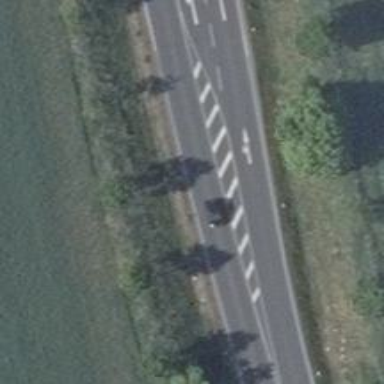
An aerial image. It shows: Asphalt motorway with primary highway classification.